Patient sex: F
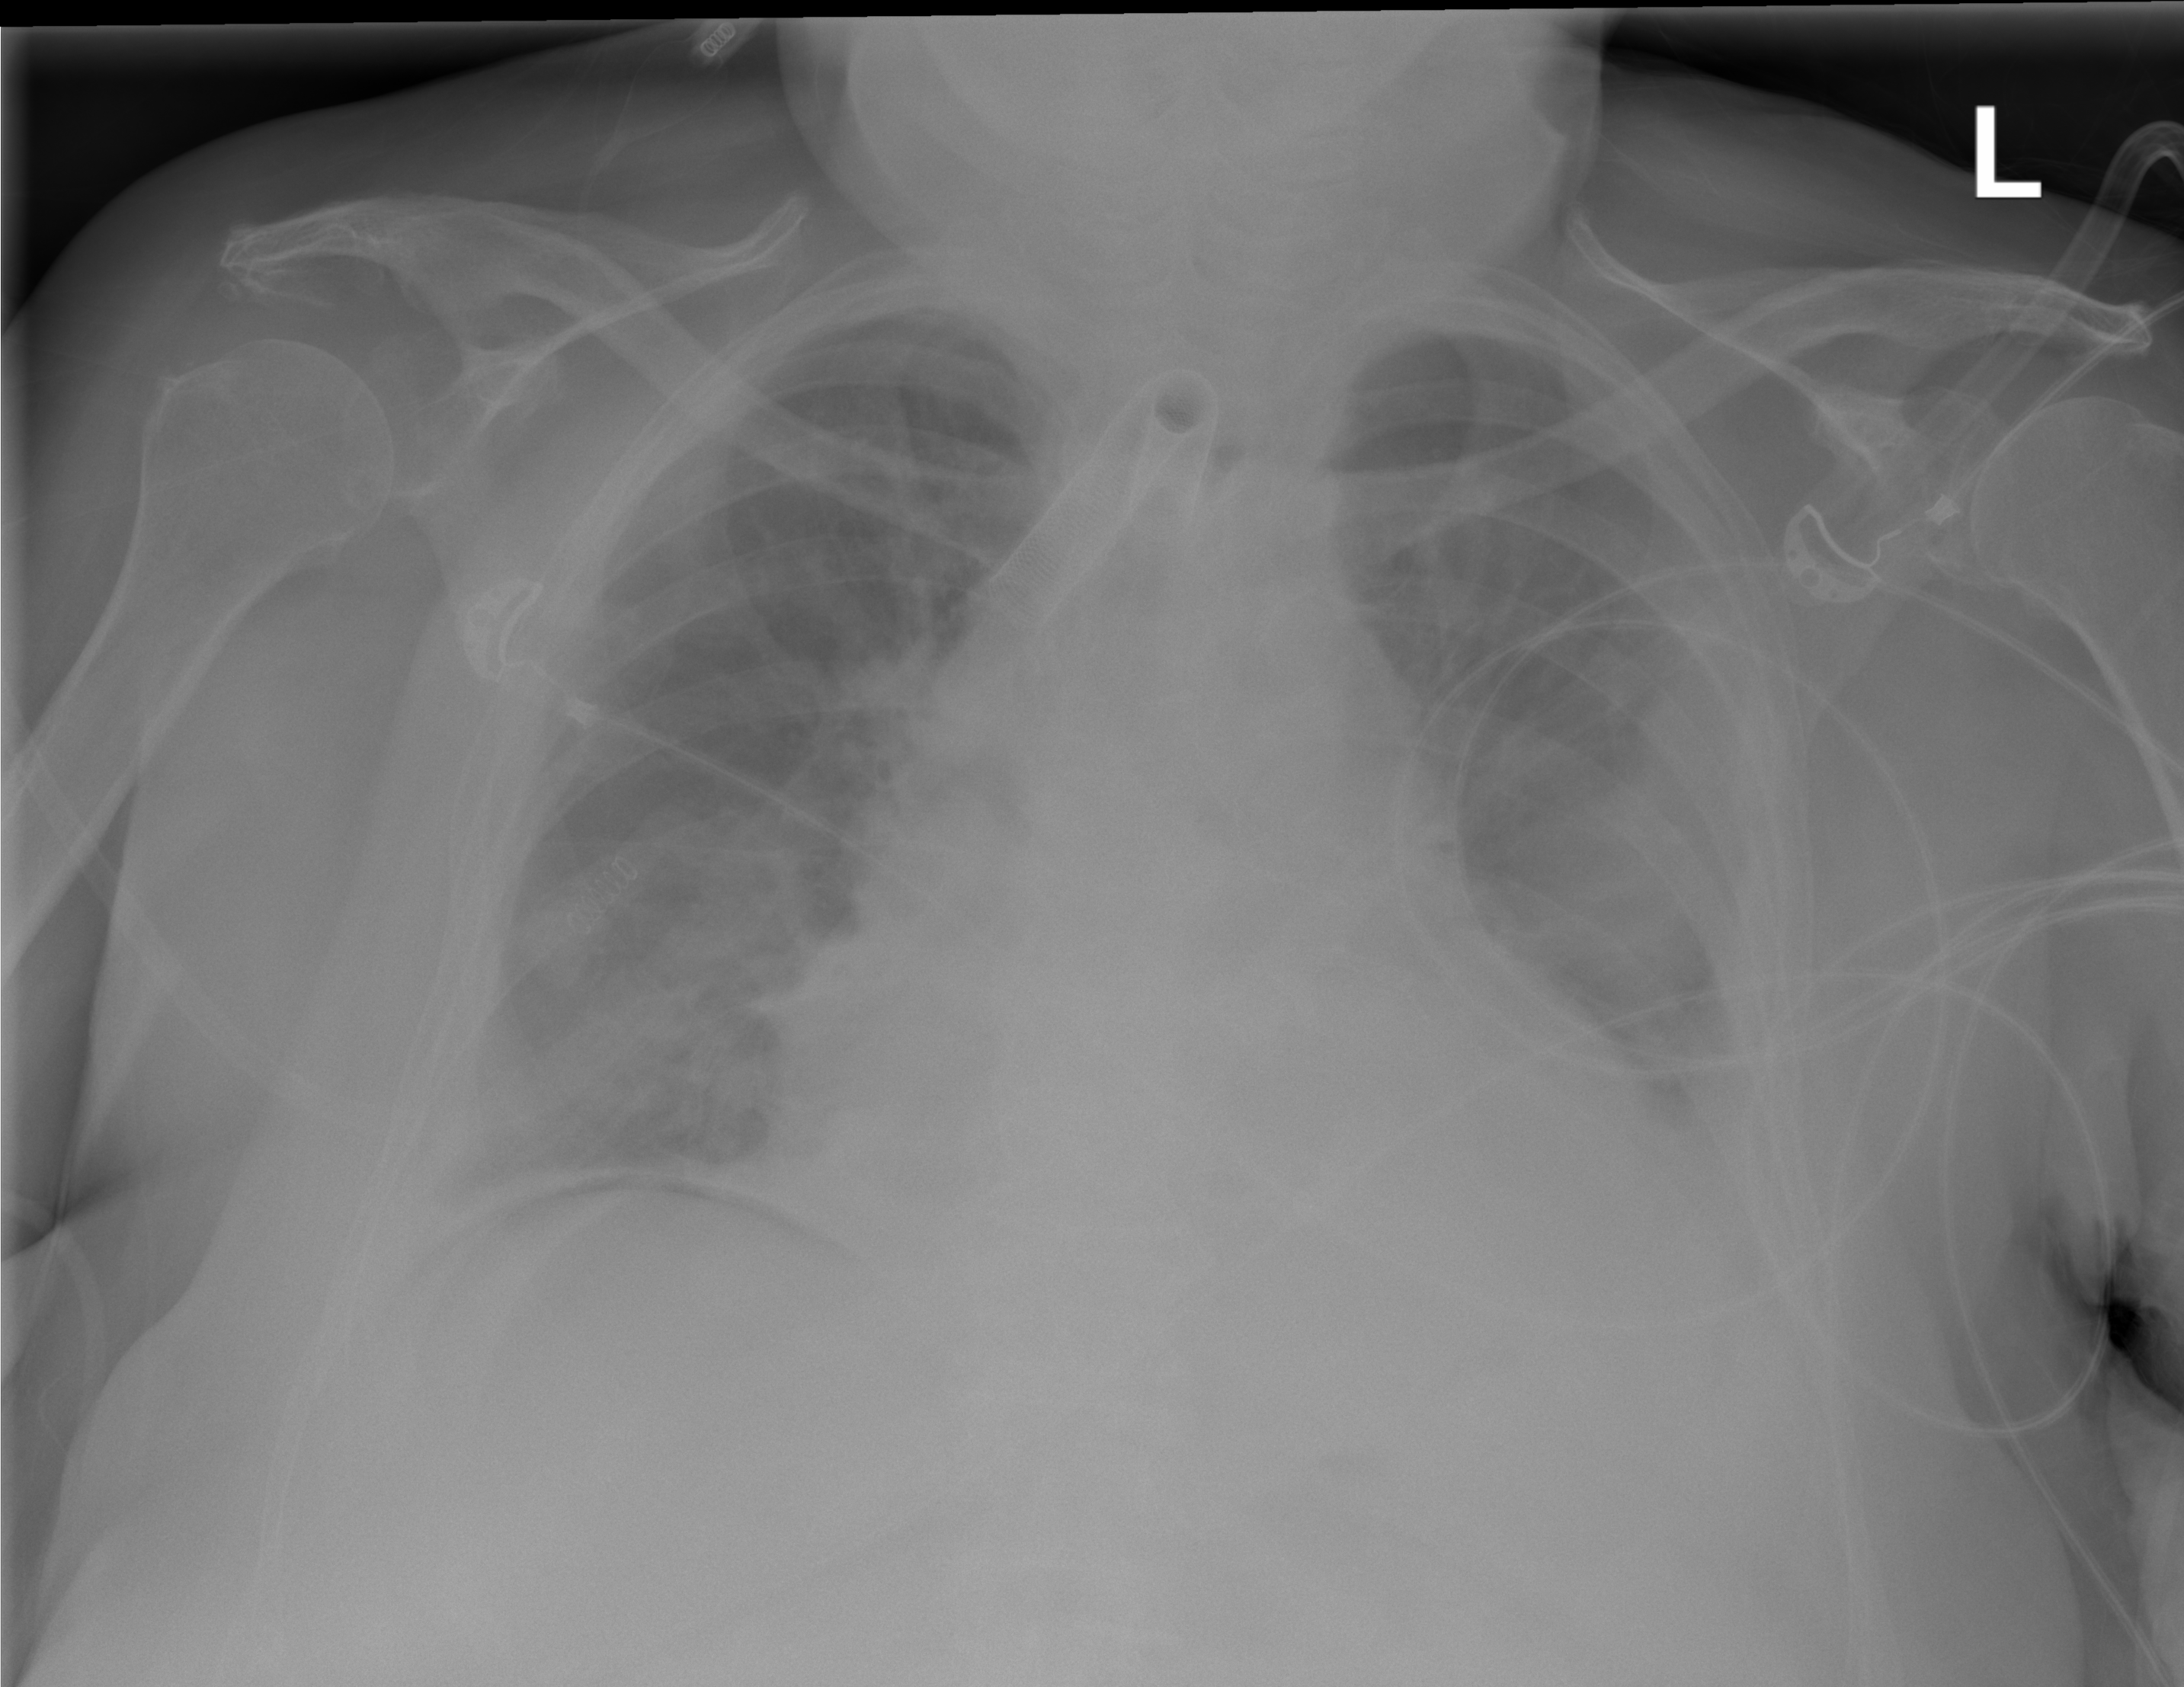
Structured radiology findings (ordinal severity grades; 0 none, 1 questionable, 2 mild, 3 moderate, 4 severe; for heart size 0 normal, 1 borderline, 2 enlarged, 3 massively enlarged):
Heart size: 2
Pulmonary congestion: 2
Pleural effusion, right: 2
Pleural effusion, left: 2
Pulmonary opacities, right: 0
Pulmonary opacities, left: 0
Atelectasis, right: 0
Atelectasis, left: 2